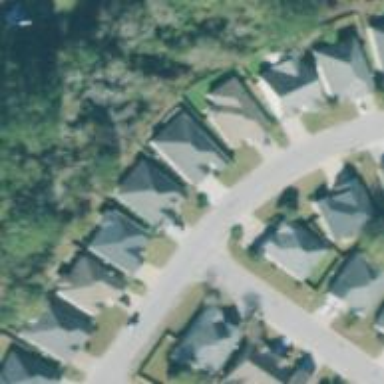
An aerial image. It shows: Smooth asphalt road in residential area.